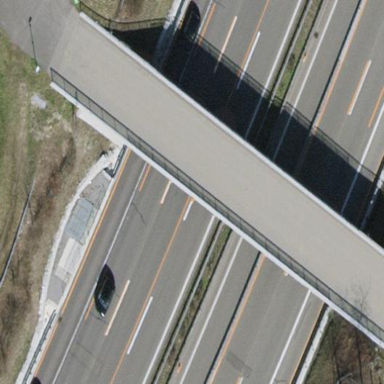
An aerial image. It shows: Cantilever beam bridge structure.